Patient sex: M
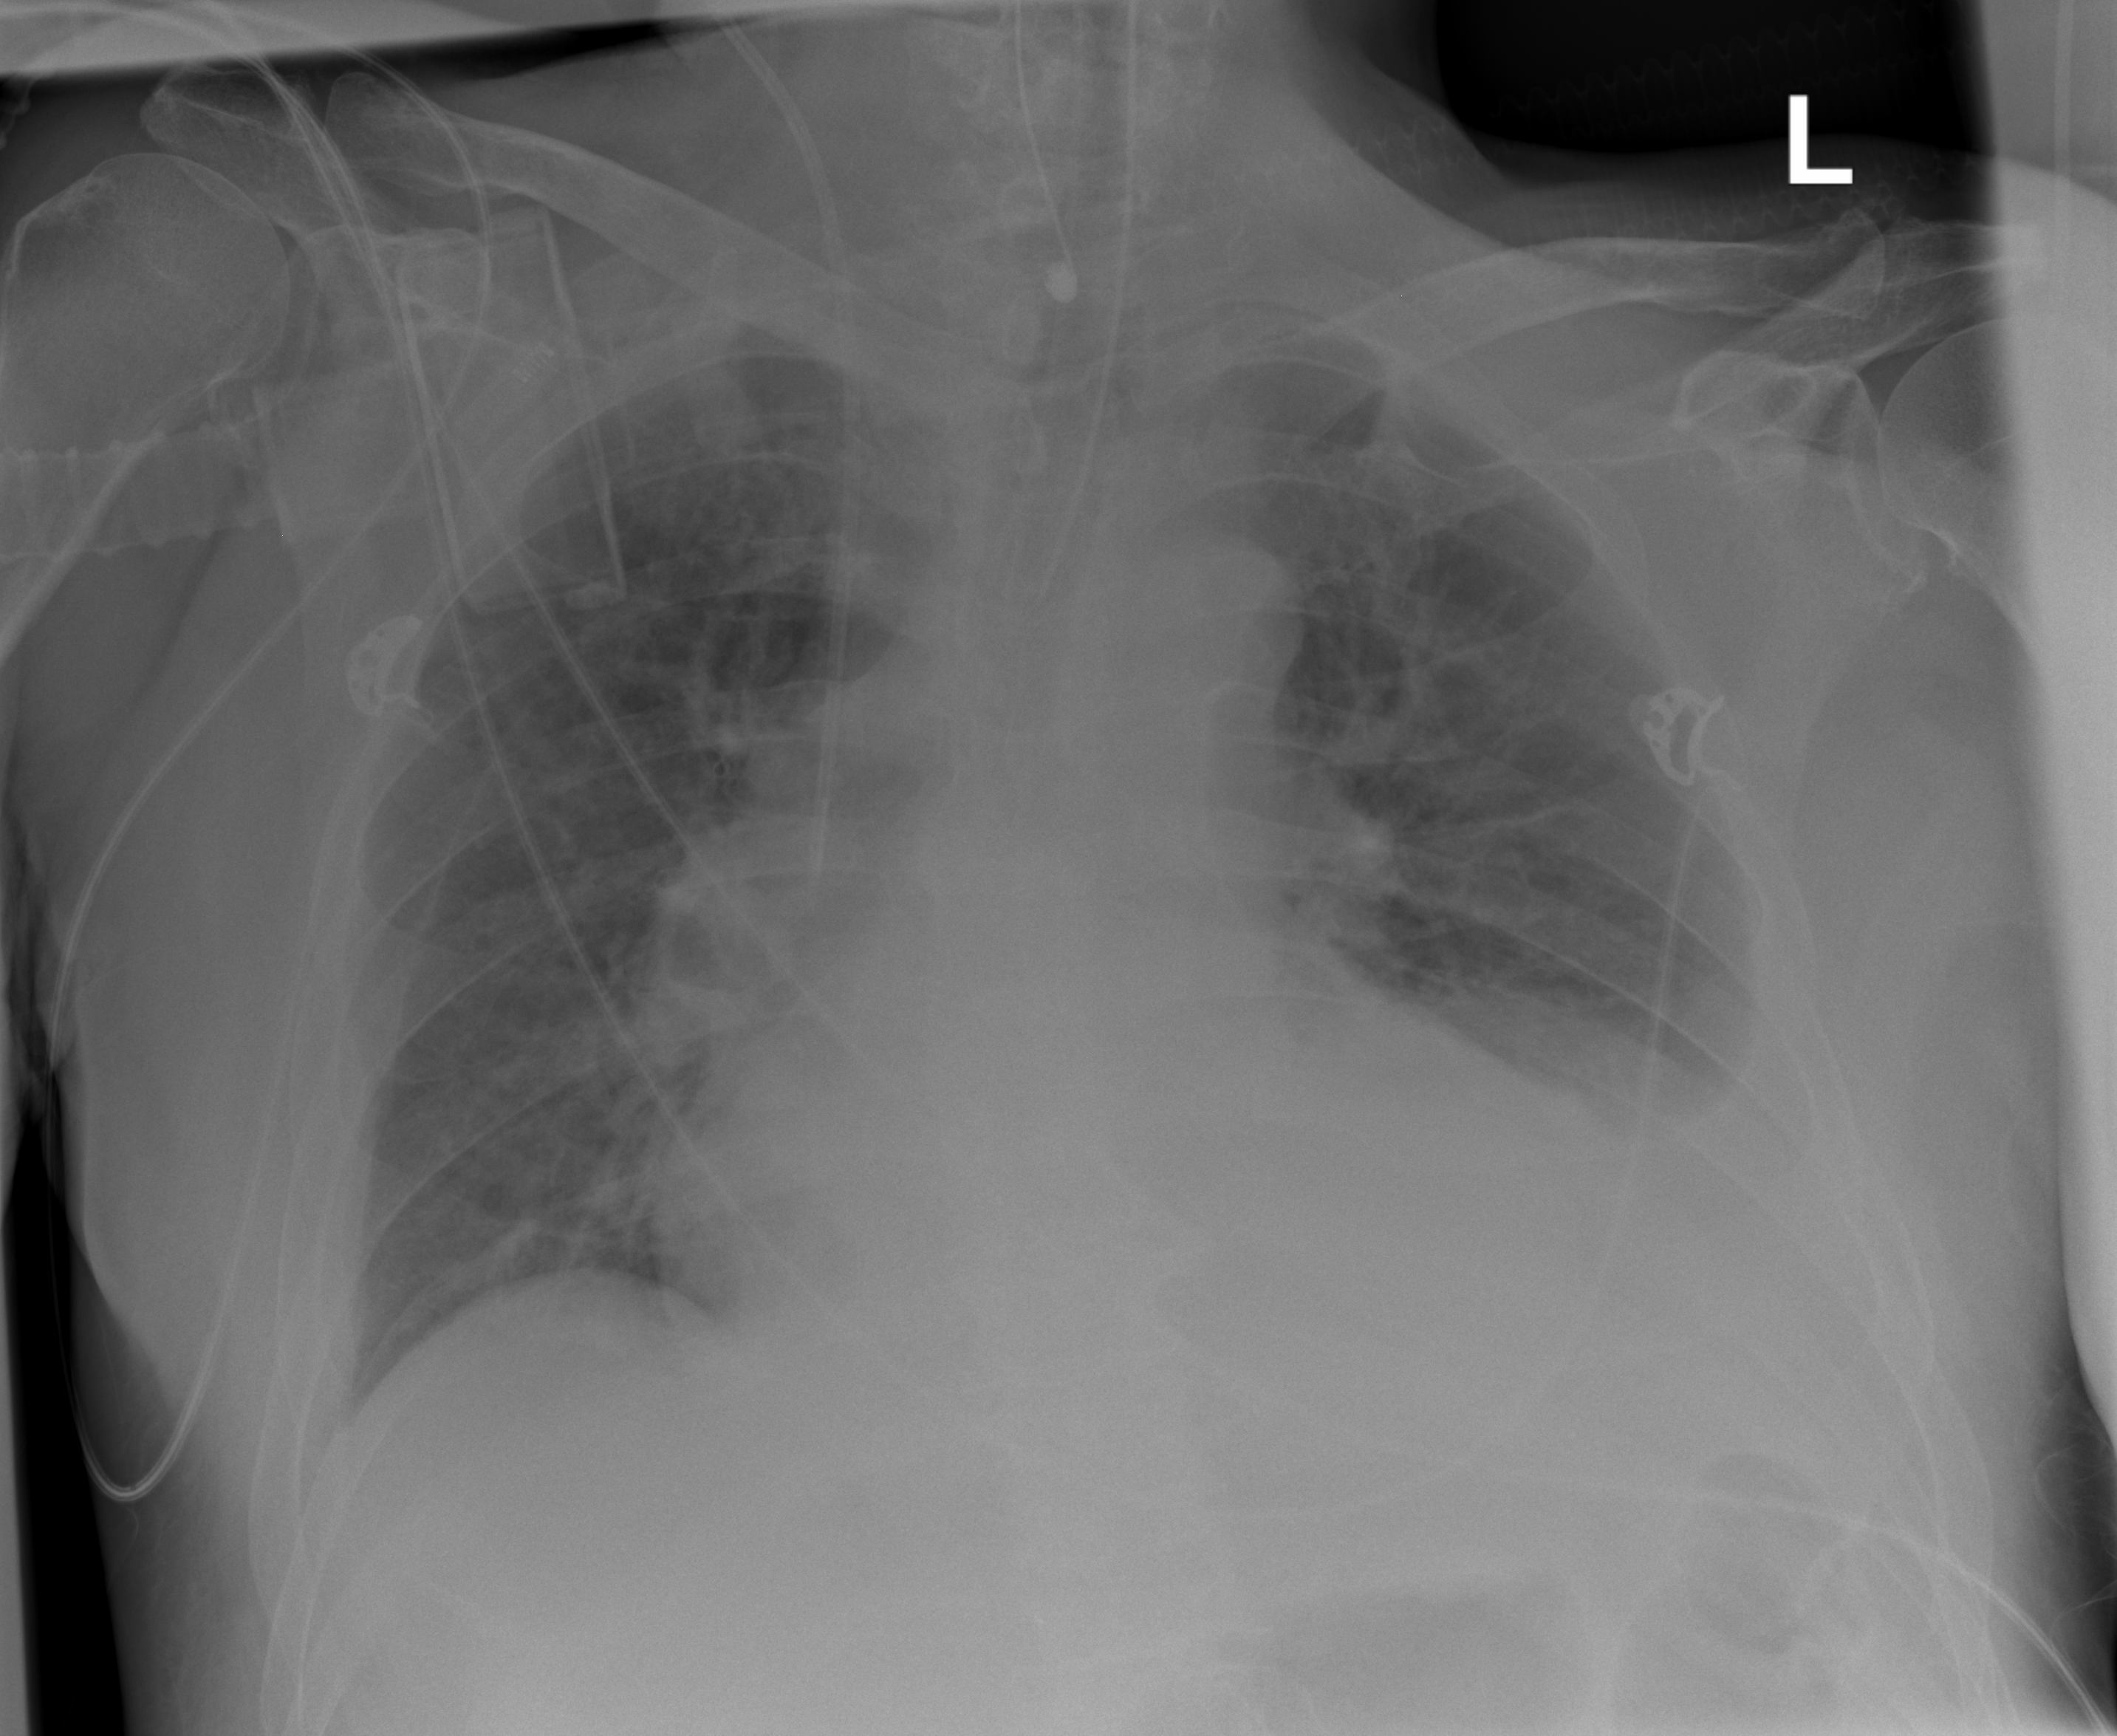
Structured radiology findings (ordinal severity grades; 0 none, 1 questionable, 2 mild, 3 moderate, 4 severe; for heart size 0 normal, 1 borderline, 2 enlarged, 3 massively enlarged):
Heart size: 2
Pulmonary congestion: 2
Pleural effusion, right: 0
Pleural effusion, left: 2
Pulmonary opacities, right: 0
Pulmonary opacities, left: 0
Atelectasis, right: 0
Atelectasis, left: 2